Field crop: maize
Growth stage: 1
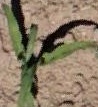
Species: maize